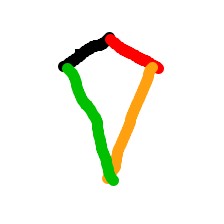
Shape: kite